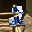
Label: 2